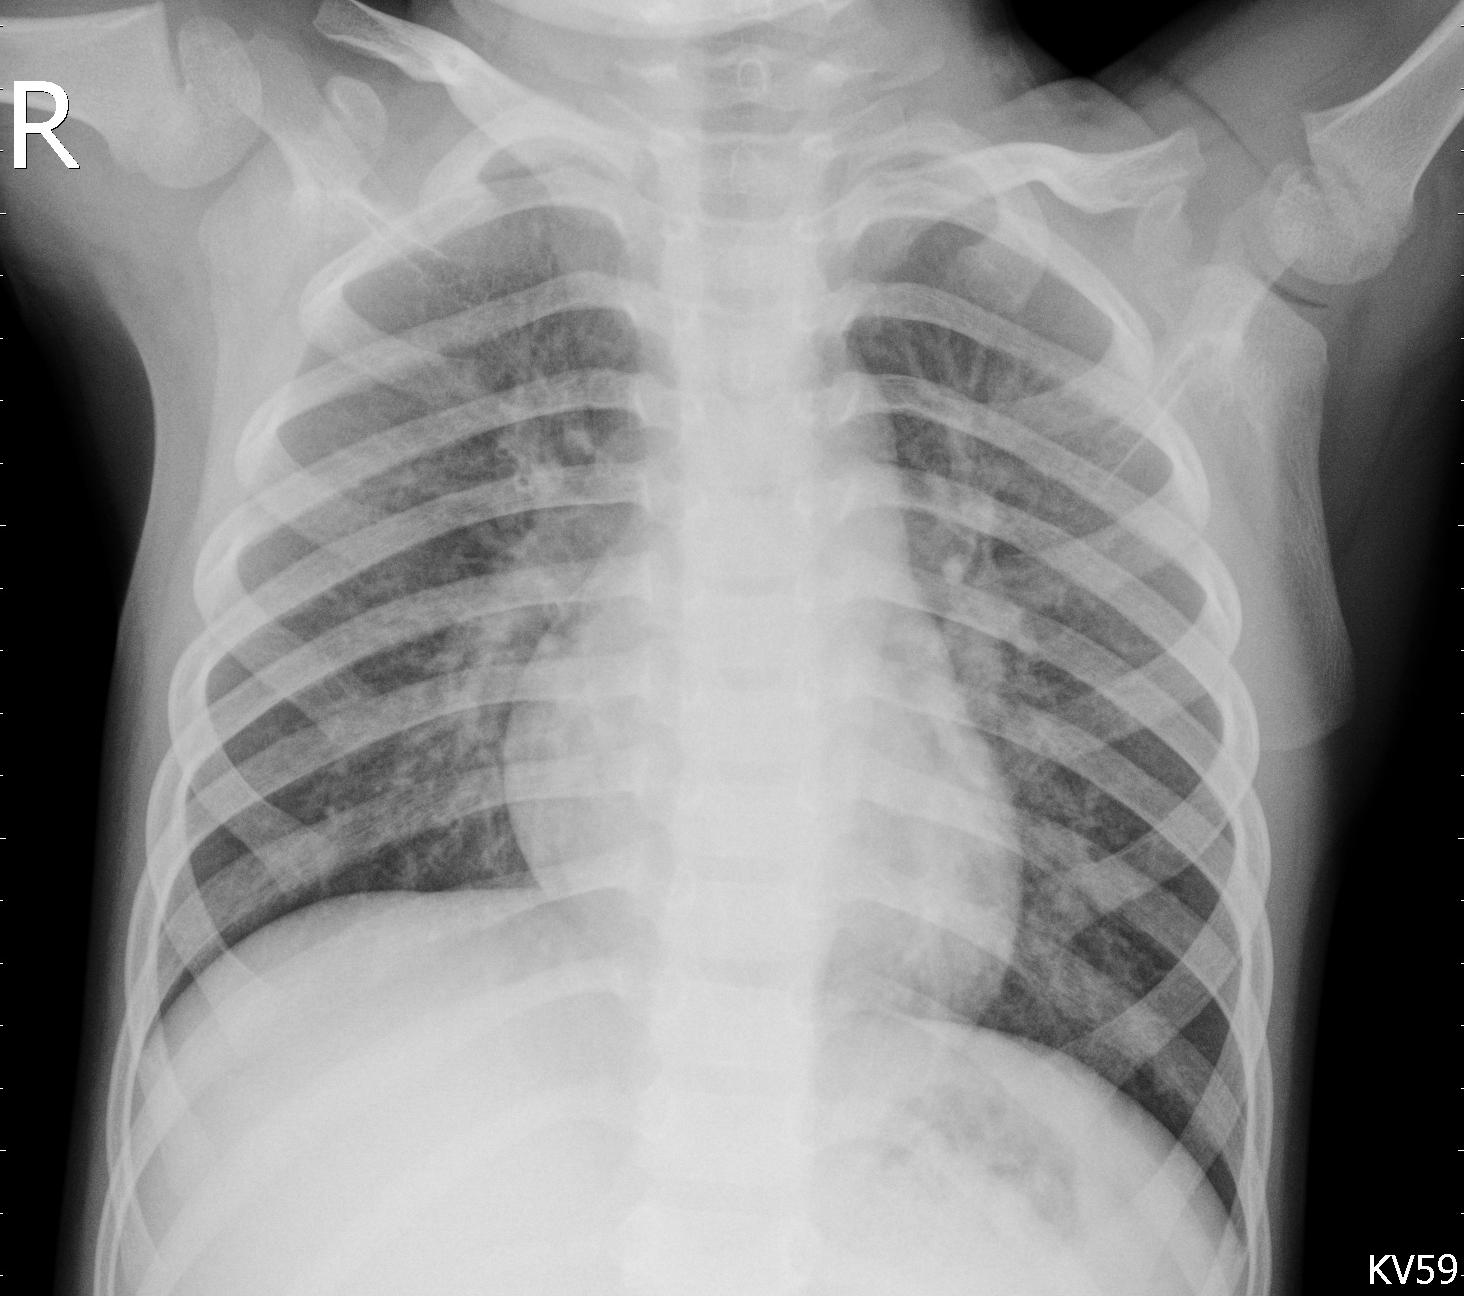
Diagnosis: PNEUMONIA